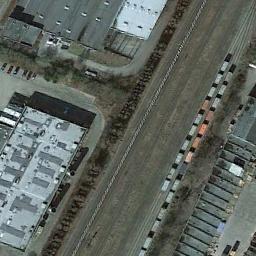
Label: railway